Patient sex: F
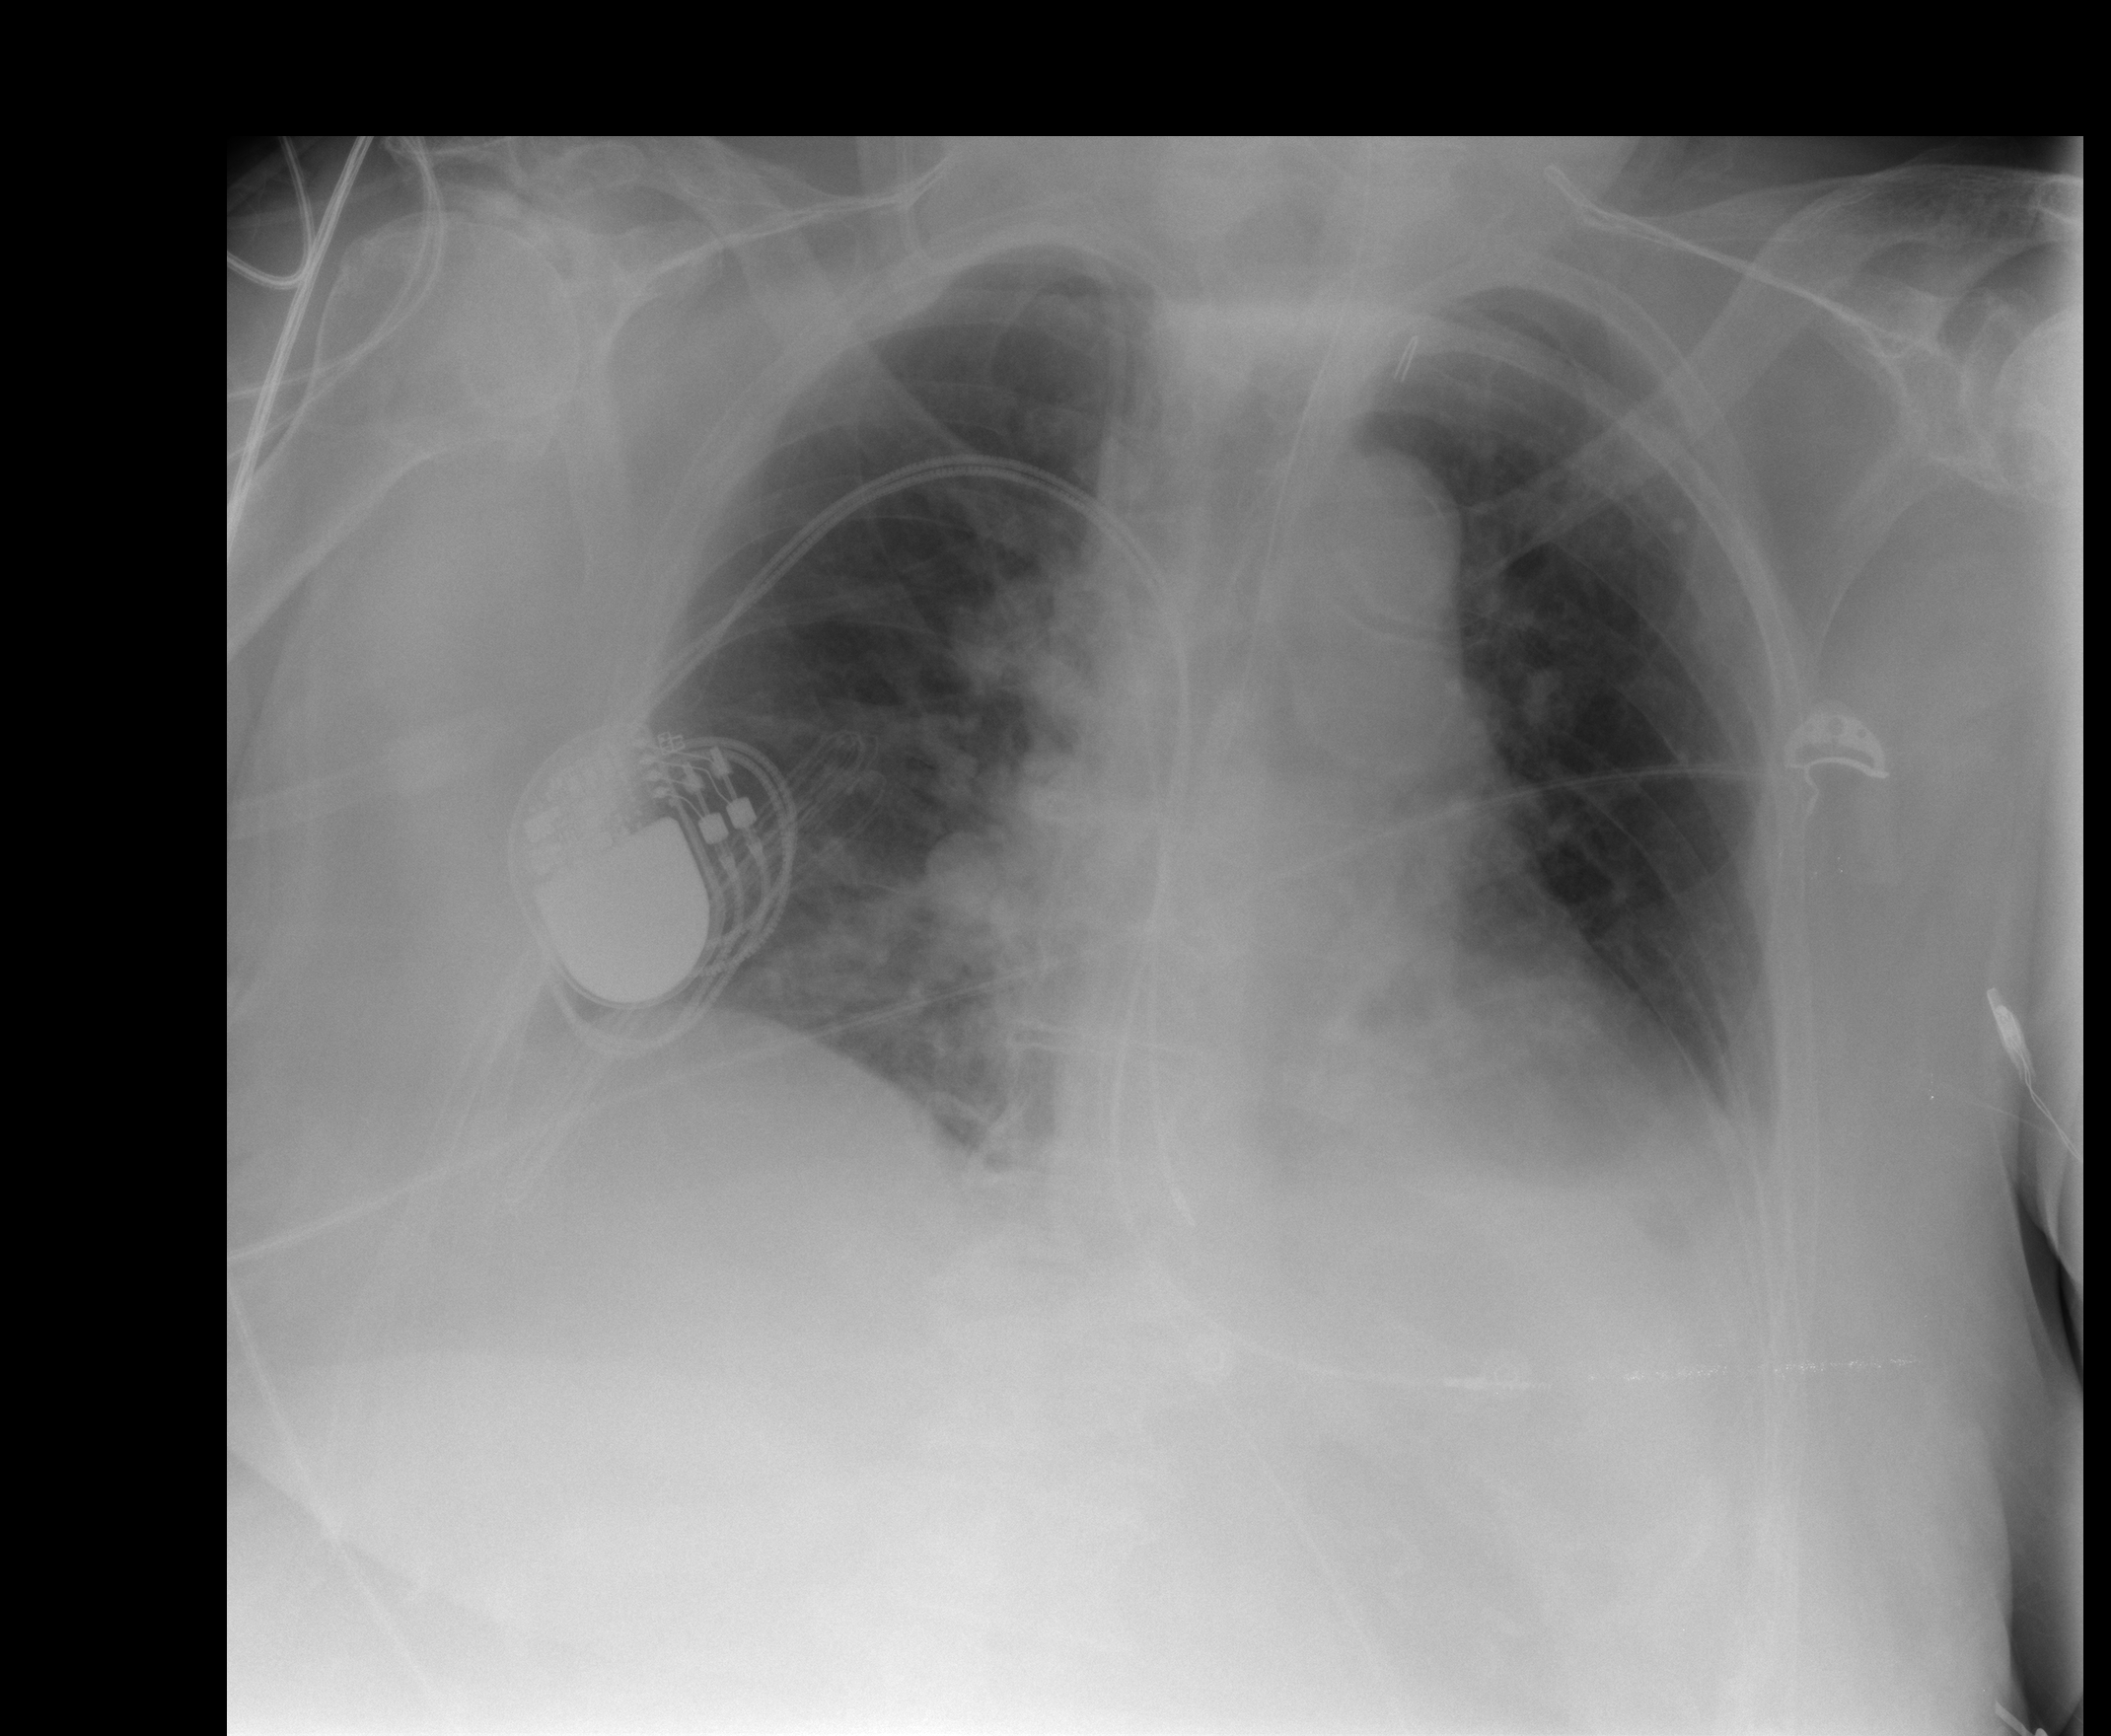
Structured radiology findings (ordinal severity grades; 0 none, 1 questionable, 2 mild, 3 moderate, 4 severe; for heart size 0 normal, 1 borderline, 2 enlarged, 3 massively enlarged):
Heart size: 1
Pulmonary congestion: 2
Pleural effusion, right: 0
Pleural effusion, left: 2
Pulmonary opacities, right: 0
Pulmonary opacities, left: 0
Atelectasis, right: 0
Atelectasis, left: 2